【题型】证明题　【知识点】立体几何　【难度】medium
刻画空间的弯曲性是几何研究中的重要内容，用曲率刻画空间的弯曲性。规定，多面体顶点的曲率等于 $2\pi$ 与多面体在该点的面角之和的差，其中经过该顶点的多面体的面的内角叫做多面体的面角，角度用弧度制。例如：正四面体的每个顶点均有 3 个面角，每个面角均为 $\frac{\pi}{3}$，故其各个顶点的曲率均为 $2\pi - 3\times\frac{\pi}{3} = \pi$。如图，在直三棱柱 $ABC-A_1B_1C_1$ 中，$N,M$ 分别是 $AB$、$CC_1$ 的中点，$AB = AC = AA_1 = 2$，且点 $A$ 的曲率为 $\frac{2\pi}{3}$；

\vspace{1em}
\noindent
(1) 证明：$CN \perp$ 平面 $ABB_1A_1$；

\noindent
(2) 求点 $B$ 到平面 $AMB_1$ 的距离；

\noindent
(3) 求二面角 $A-MB_1-C_1$ 的大小。
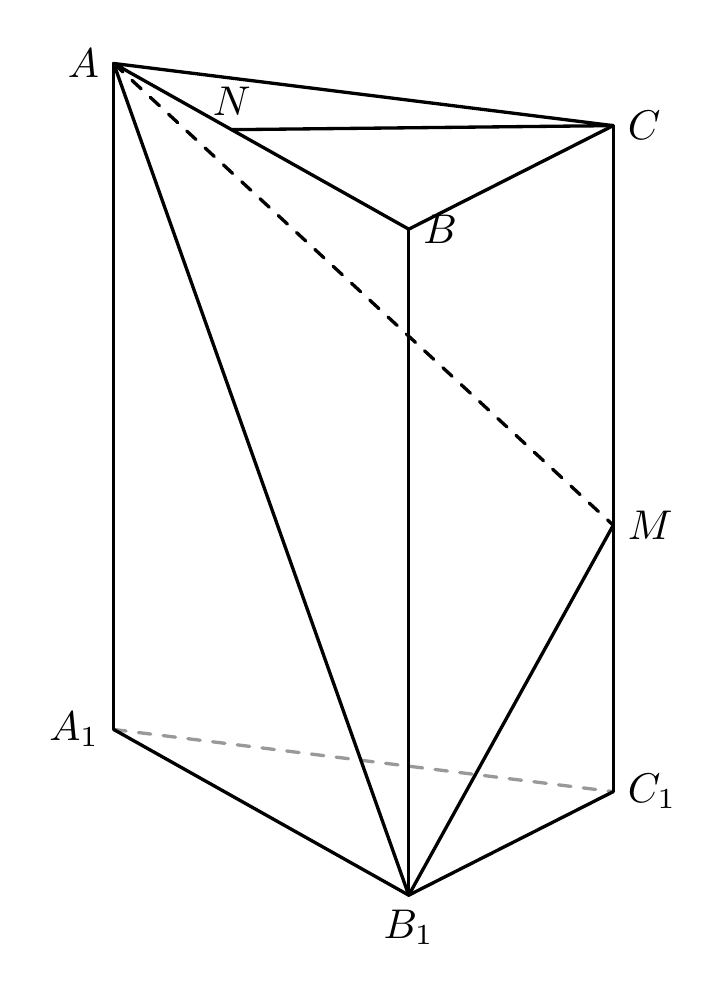
【解答】
【详解】(1) 证明：因为棱柱为直三棱柱，所以平面 $ABC \perp$ 平面 $ABB_1A_1$。

又因为 $\angle A_1AB = \angle A_1AC = \frac{\pi}{2}$，点 $A$ 的曲率为 $\frac{2\pi}{3}$，所以
\[
2\pi - \frac{\pi}{2} - \frac{\pi}{2} - \angle BAC = \frac{2\pi}{3}
\]
解得 $\angle BAC = \frac{\pi}{3}$。

又因为 $AB = AC = 2$，所以 $\triangle BAC$ 是边长为 2 的正三角形。

又因为 $N$ 是 $AB$ 的中点，所以 $CN \perp AB$ ①，

又因为 $AB =$ 平面 $ABC \cap$ 平面 $ABB_1A_1$ ②，

平面 $ABC \perp$ 平面 $ABB_1A_1$，$CN \subset$ 平面 $ABC$ ③；

由①②③可得：$CN \perp$ 平面 $ABB_1A_1$。

\vspace{1em}
\noindent
(2) 解：取 $A_1B_1$ 中点 $O$，连接 $ON, OC_1$，

由 (1) 可知 $ON, OC_1, A_1B_1$ 两两垂直，且交于点 $O$。

以 $O$ 为坐标原点，$\overrightarrow{OB_1},\overrightarrow{OC_1},\overrightarrow{ON}$ 所在的方向分别为 $x$ 轴、$y$ 轴、$z$ 轴，建立空间直角坐标系，如图所示：

则 $A_1(-1,0,0)$，$B_1(1,0,0)$，$C_1(0,\sqrt{3},0)$，$A(-1,0,2)$，$B(1,0,2)$，$C(0,\sqrt{3},2)$，$M(0,\sqrt{3},1)$。

所以 $\overrightarrow{AB_1} = (2,0,-2)$，$\overrightarrow{B_1M} = (-1,\sqrt{3},1)$。

设平面 $AMB_1$ 的法向量为 $\vec{n} = (x,y,z)$，则
\[
\begin{cases}
\vec{n} \cdot \overrightarrow{AB_1} = 2x - 2z = 0 \\
\vec{n} \cdot \overrightarrow{B_1M} = -x + \sqrt{3}y + z = 0
\end{cases}
\]
取 $x = 1$，则 $\vec{n} = (1,0,1)$。

又因为 $\overrightarrow{AB} = (2,0,0)$，

设点 $B$ 到平面 $AMB_1$ 的距离为 $d$，则
\[
d = |\overrightarrow{AB}| \cdot |\cos\langle \overrightarrow{AB}, \vec{n} \rangle| = |\overrightarrow{AB}| \cdot \frac{|\overrightarrow{AB} \cdot \vec{n}|}{|\overrightarrow{AB}| \cdot |\vec{n}|} = \frac{|\overrightarrow{AB} \cdot \vec{n}|}{|\vec{n}|} = \frac{|2 \times 1 + 0 \times 0 + 0 \times 1|}{\sqrt{1^2 + 0^2 + 1^2}} = \sqrt{2}
\]
(3) 解：由 (2) 可知平面 $AMB_1$ 的法向量 $\vec{n} = (1,0,1)$。

设平面 $MB_1C_1$ 的法向量 $\vec{m} = (a,b,c)$，
因为 $\overrightarrow{B_1M} = (-1,\sqrt{3},1)$，$\overrightarrow{B_1C_1} = (-1,-\sqrt{3},0)$，
所以
\[
\begin{cases}
\overrightarrow{B_1M} \cdot \vec{m} = -a + \sqrt{3}b + c = 0 \\
\overrightarrow{B_1C_1} \cdot \vec{m} = -a + \sqrt{3}b = 0
\end{cases}
\]
取 $b = 1$，则 $\vec{m} = (\sqrt{3},1,0)$。

所以
\[
\cos\langle \vec{m},\vec{n} \rangle = \frac{\vec{m} \cdot \vec{n}}{|\vec{m}| \cdot |\vec{n}|} = \frac{\sqrt{3}}{2\sqrt{2}} = \frac{\sqrt{6}}{4},
\]
设二面角 $A-MB_1-C_1$ 的大小为 $\theta$，由题意可知 $\theta \in \left(\frac{\pi}{2},\pi\right)$，
所以
\[
\cos\theta = -\frac{\sqrt{6}}{4}.
\]
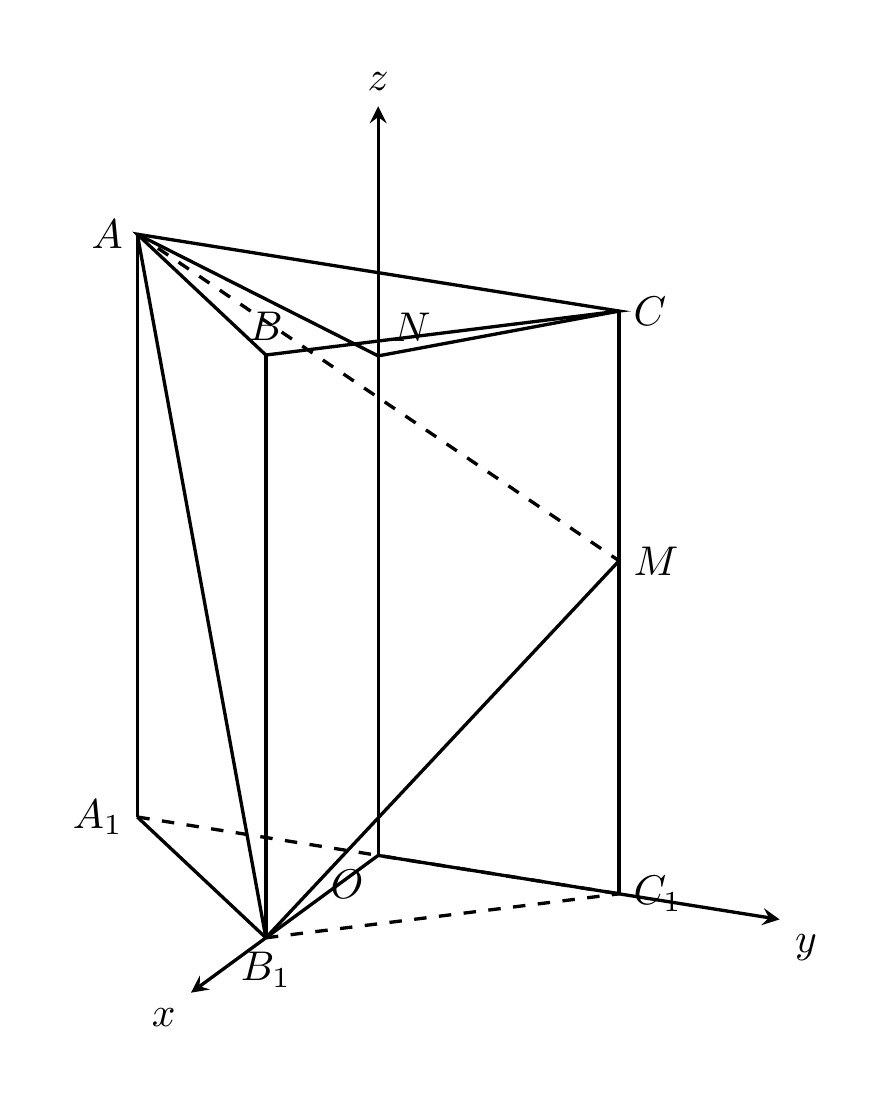